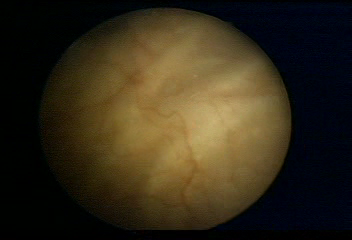
Modality: WLC
Class: Normal mucosa
Bladder cancer association: No